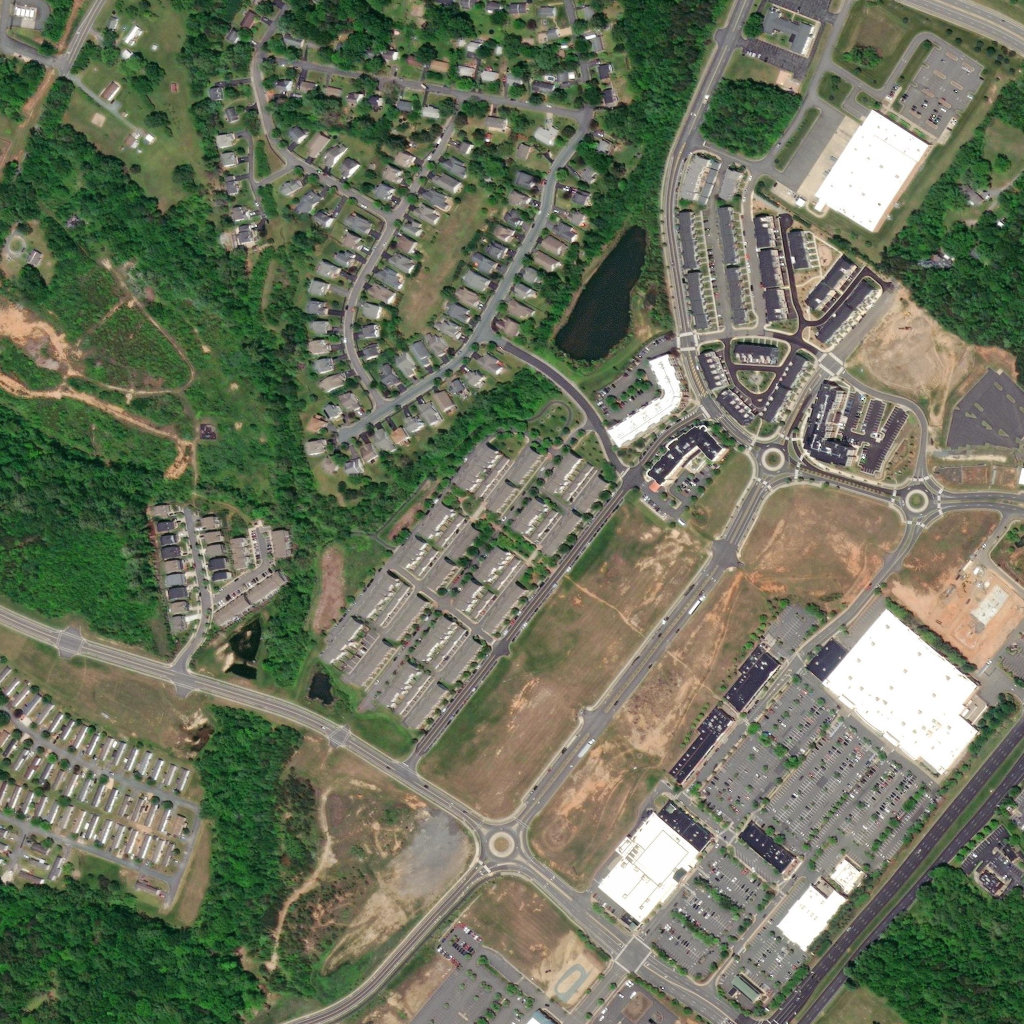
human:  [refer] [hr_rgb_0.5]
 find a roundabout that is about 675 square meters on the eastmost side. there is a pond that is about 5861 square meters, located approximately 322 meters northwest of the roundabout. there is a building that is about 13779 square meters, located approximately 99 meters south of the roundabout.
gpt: <box>[[87, 47, 90, 50, 0]]</box>

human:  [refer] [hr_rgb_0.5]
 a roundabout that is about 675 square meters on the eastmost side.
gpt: <box>[[87, 47, 90, 50, 0]]</box>

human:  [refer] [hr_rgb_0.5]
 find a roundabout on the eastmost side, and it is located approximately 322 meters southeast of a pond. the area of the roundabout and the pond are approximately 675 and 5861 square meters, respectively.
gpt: <box>[[87, 47, 90, 50, 0]]</box>